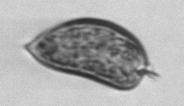
Label: Prorocentrum_micans